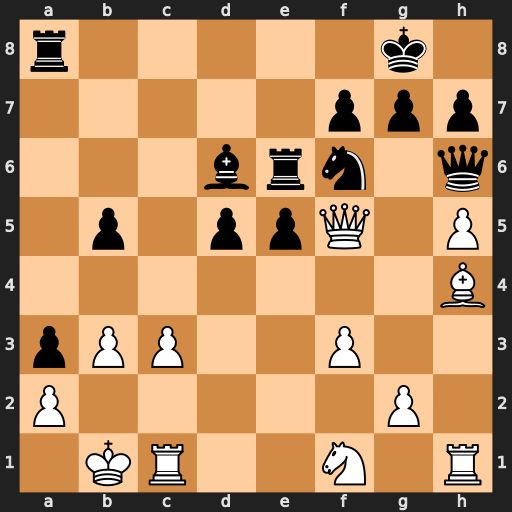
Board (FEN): r5k1/5ppp/3brn1q/1p1ppQ1P/7B/pPP2P2/P5P1/1KR2N1R
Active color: w
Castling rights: -
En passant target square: -
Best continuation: Bg5 g6 Qxe6 Qxg5 Qxd6